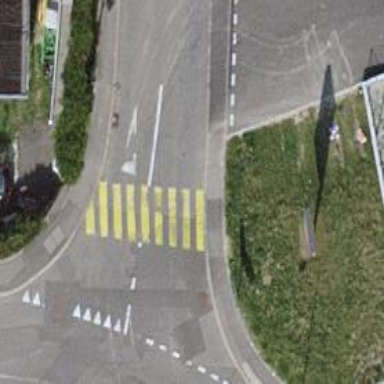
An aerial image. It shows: Zebra crossing with raised kerb.